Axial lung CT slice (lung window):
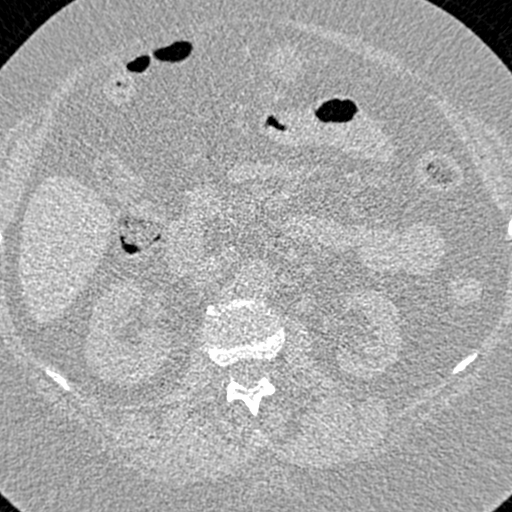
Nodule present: no